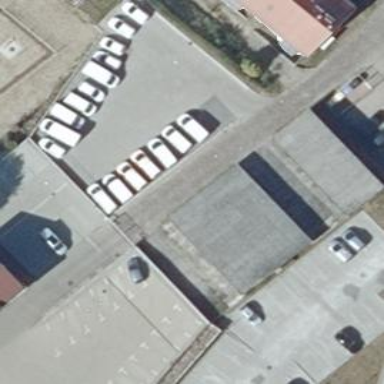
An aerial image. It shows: Group of garages.